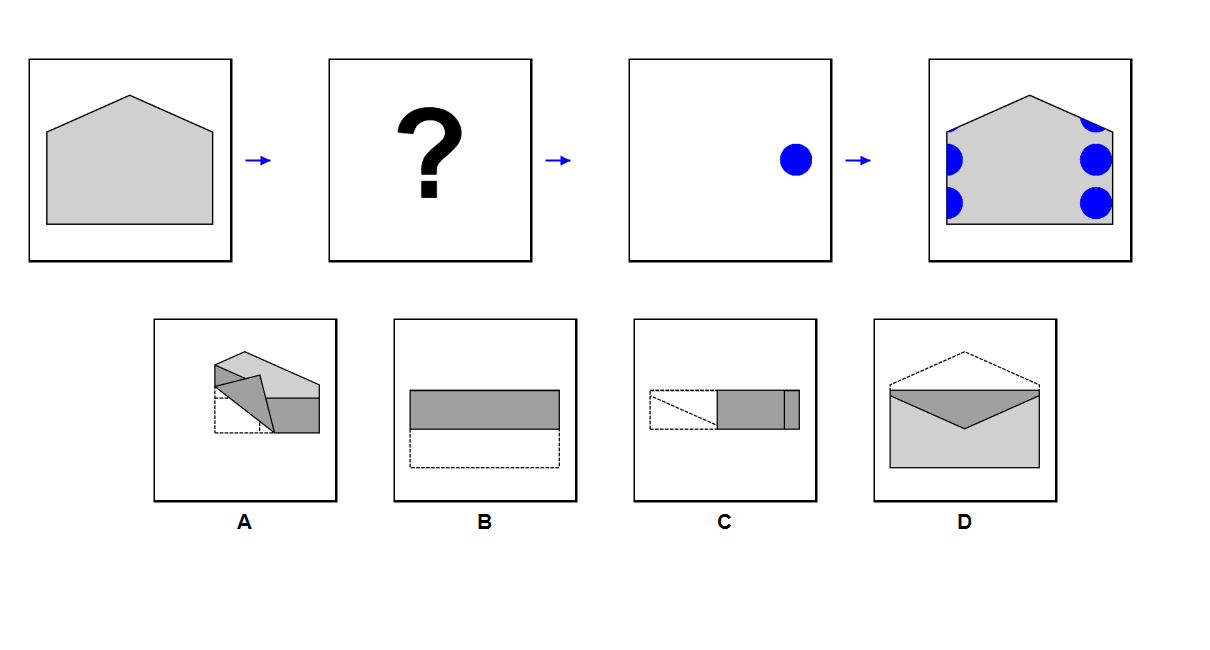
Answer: A